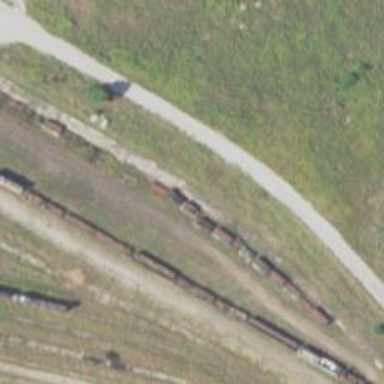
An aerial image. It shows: Railway spur service.